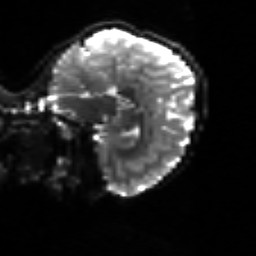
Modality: sbref
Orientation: sagittal
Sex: female
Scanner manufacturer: siemens
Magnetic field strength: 3 T
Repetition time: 5 s
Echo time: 0.071 s